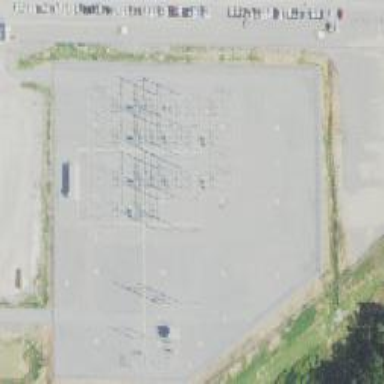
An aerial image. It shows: Switch for power supply.